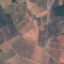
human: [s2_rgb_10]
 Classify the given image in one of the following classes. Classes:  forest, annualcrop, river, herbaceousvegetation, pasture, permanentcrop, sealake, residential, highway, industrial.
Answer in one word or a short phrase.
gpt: PermanentCrop